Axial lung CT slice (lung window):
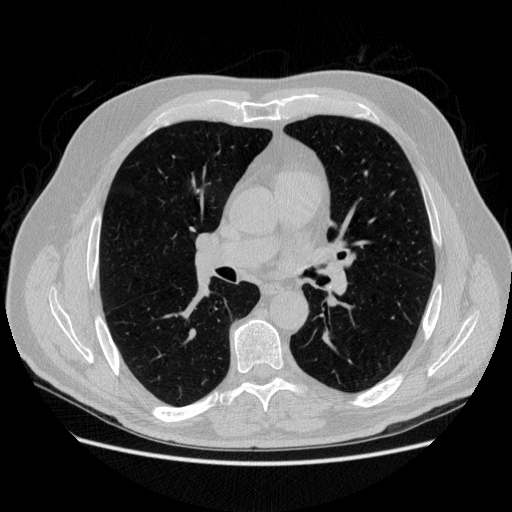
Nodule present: no